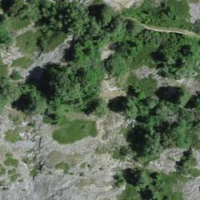
EUNIS habitat code: 52
Species observed at this site:
Salvia pratensis